Aerial crown-view tile of a tropical tree (Barro Colorado Island, Panama), acquired 20240716:
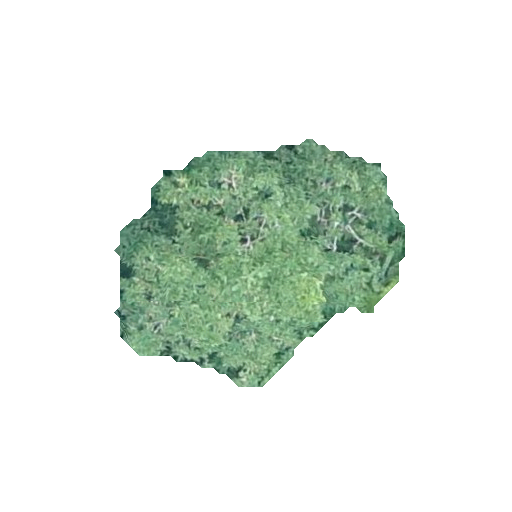
Species: Genipa americana
GBIF accepted scientific name: Genipa americana
Crown area: 78.768 m²